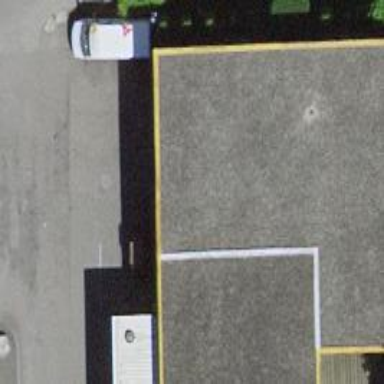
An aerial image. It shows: Car repair shop.